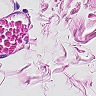
Metastatic tissue present: no